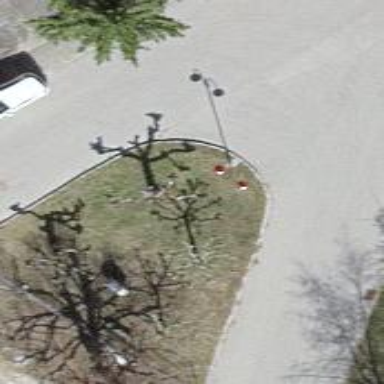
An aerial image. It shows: Bench for seating.